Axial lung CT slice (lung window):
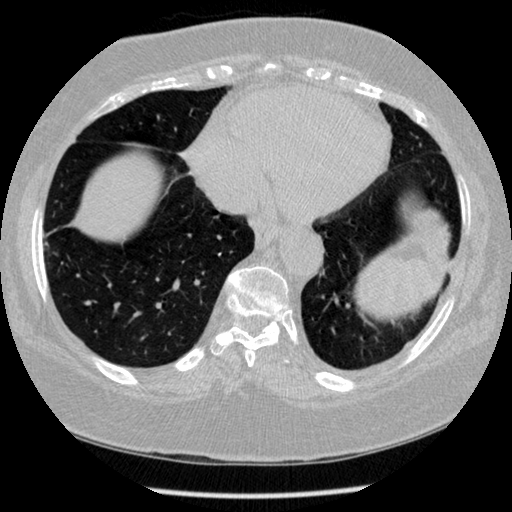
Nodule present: no